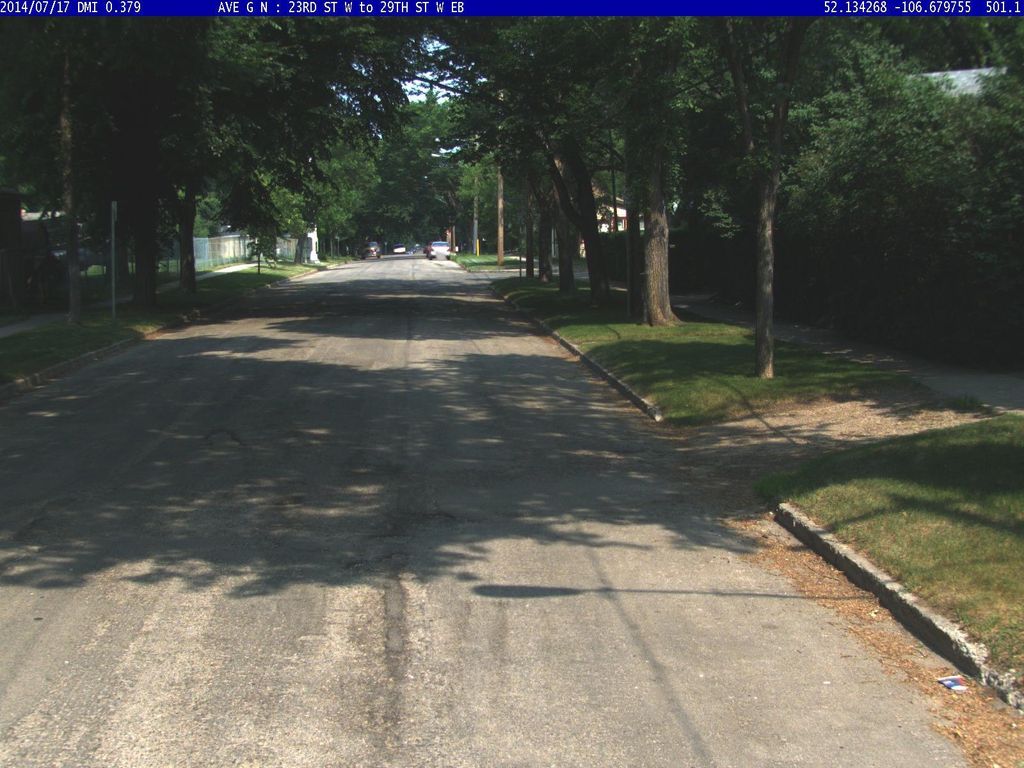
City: saskatoon